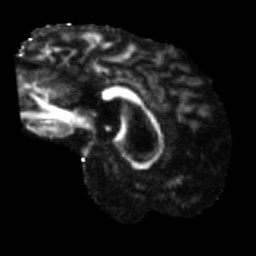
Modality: FA
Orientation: sagittal
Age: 56
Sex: male
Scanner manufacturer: siemens
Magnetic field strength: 3 T
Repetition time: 5.47 s
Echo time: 0.0854 s